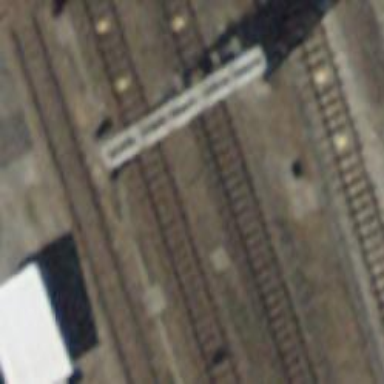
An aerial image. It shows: Railway signal.